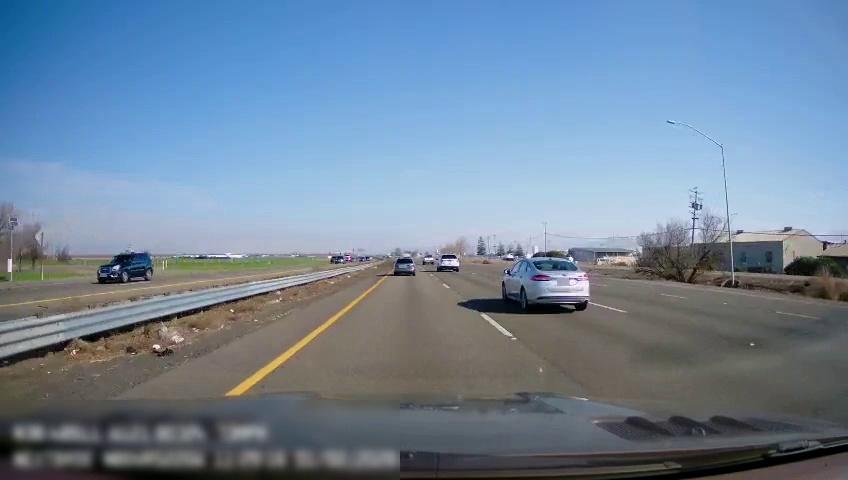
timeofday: Day
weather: Sunny
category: Drivable Space
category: Drivable Space
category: Vehicles | SUV
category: Vehicles | SUV
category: Vehicles | Truck
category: Vehicles | Truck
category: Vehicles | SUV
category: Vehicles | SUV
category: Vehicles | SUV
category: Vehicles | Truck
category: Lanes | Current Lane
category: Lanes | Current Lane
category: Lanes | Alternate Lane
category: Lanes | Alternate Lane
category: Lanes | Opposite Lane
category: Lanes | Opposite Lane